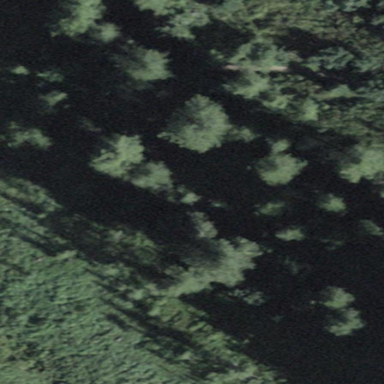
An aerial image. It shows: Mixed forest with various types of leaves.